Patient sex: M
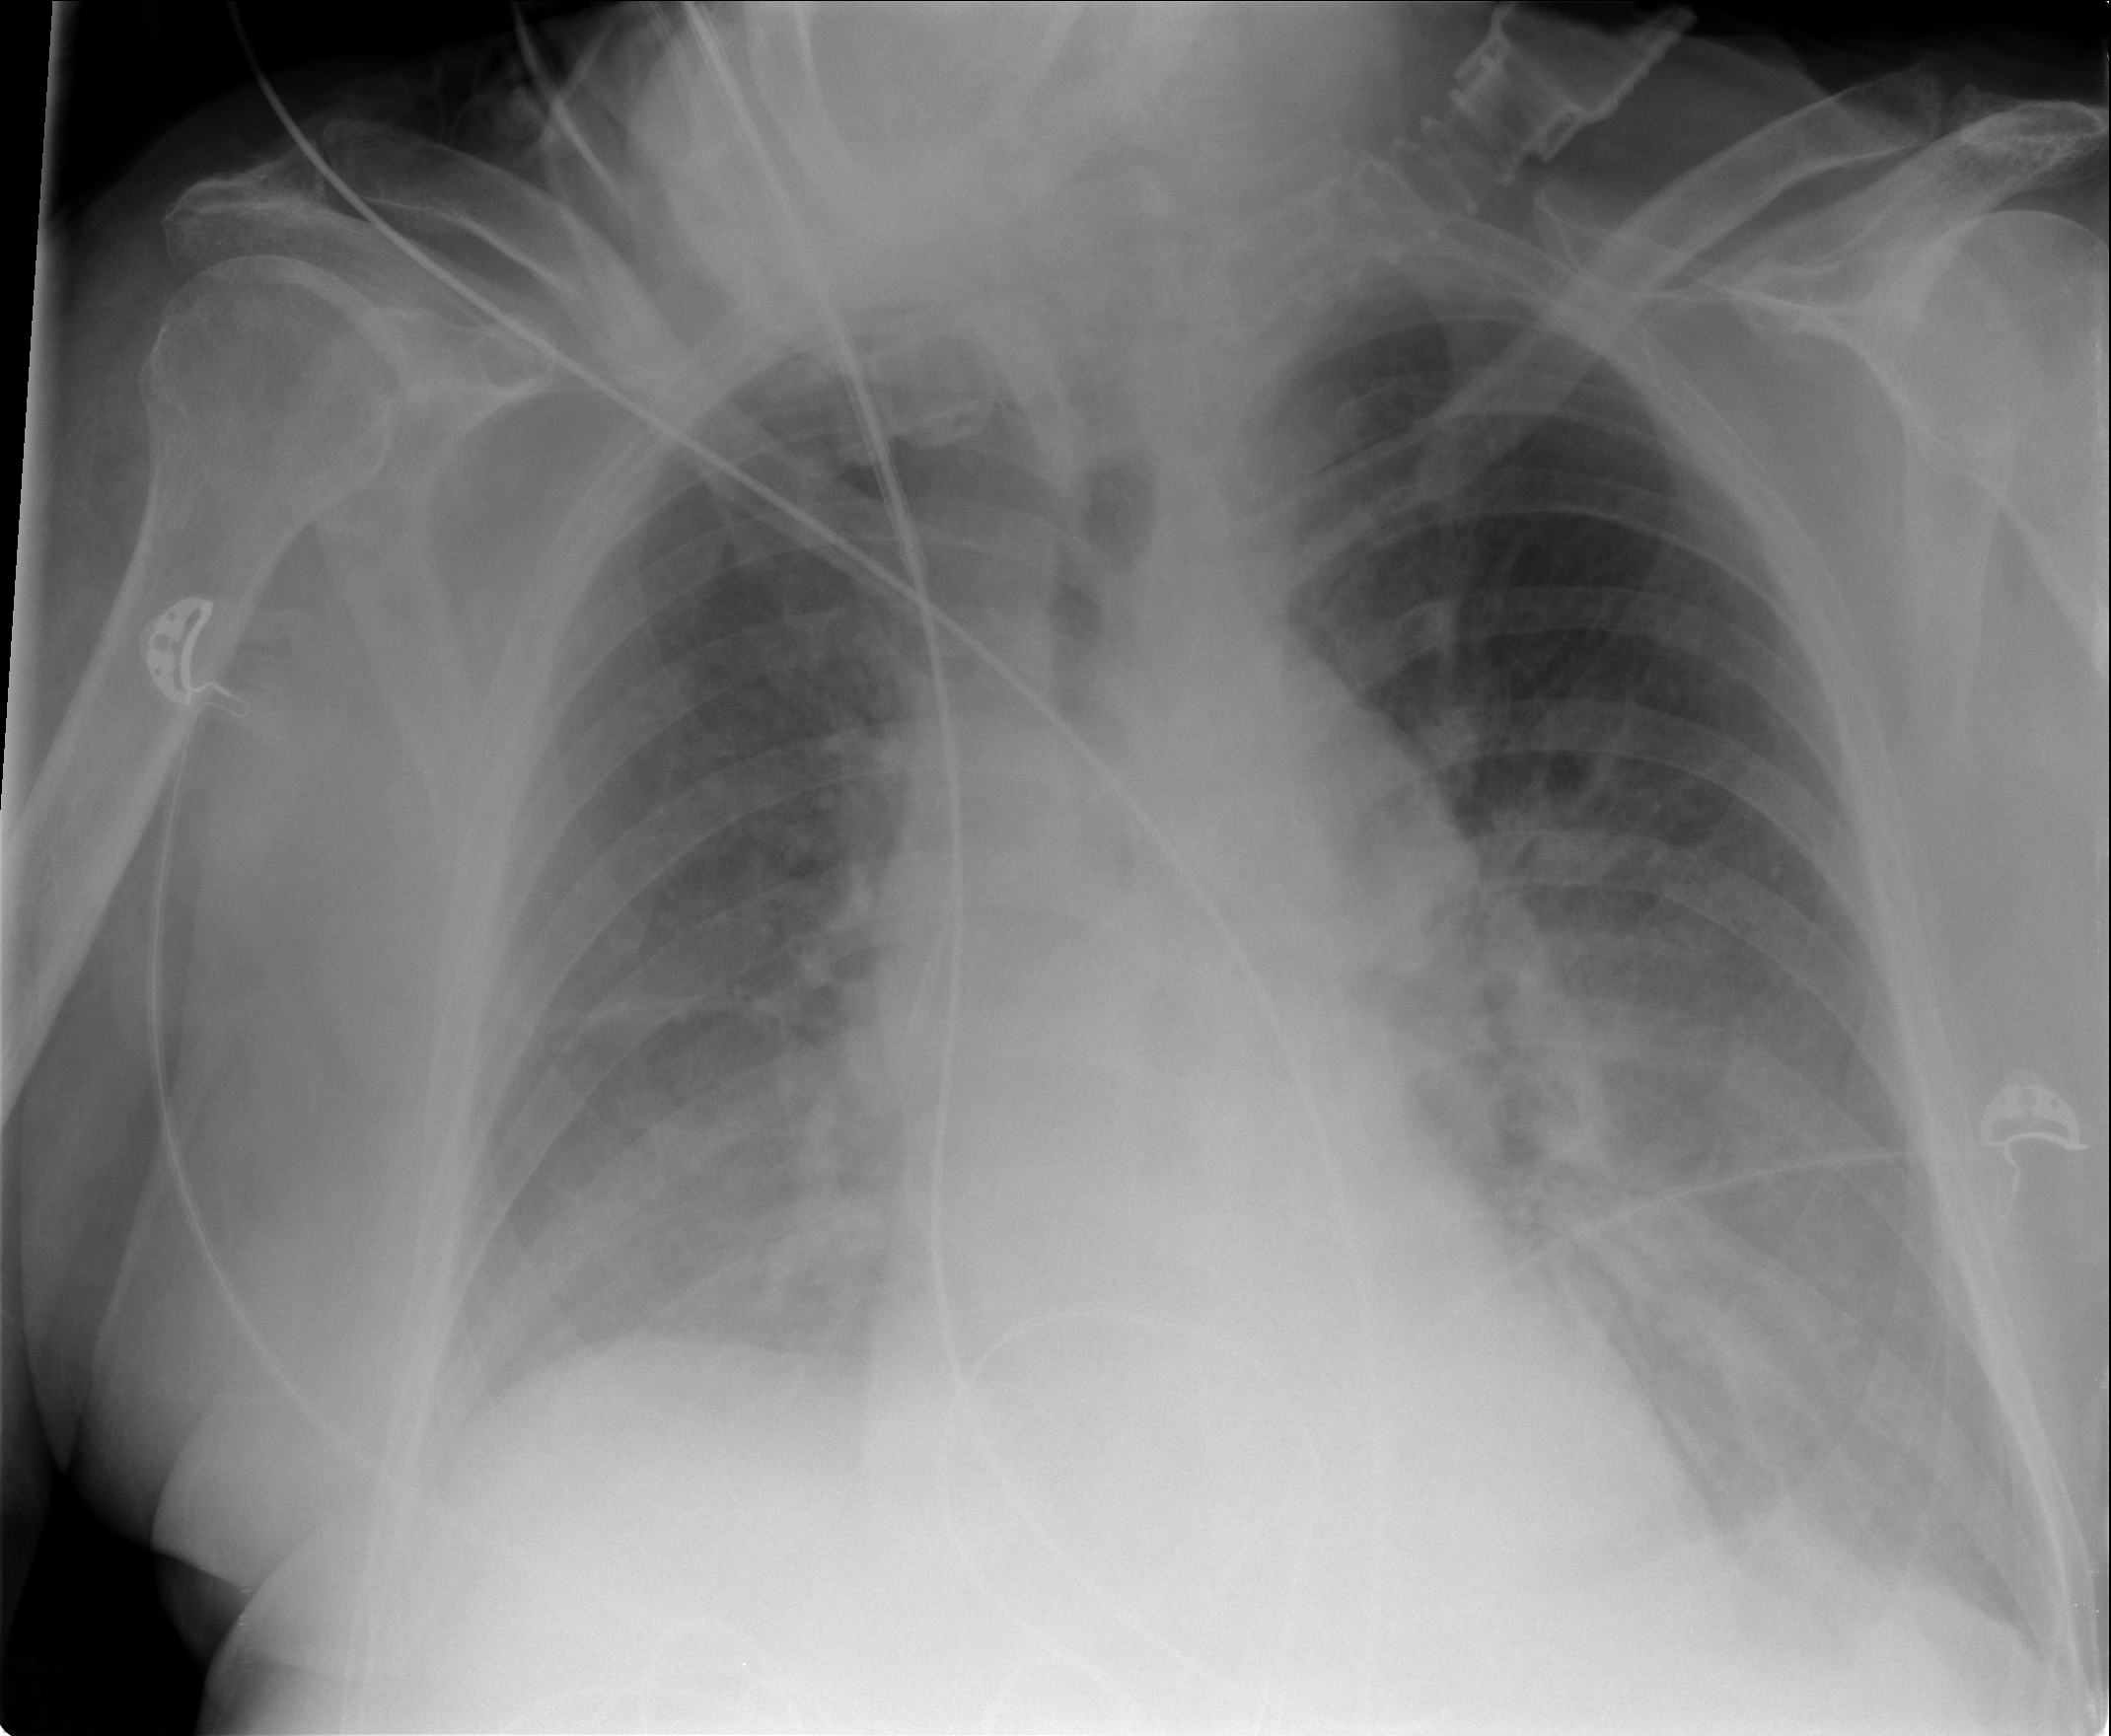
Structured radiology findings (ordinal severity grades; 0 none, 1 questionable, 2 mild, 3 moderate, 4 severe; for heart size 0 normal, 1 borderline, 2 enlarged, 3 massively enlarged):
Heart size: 2
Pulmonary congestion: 2
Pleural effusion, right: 2
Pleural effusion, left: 2
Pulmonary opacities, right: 0
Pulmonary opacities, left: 2
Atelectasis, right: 2
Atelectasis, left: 2